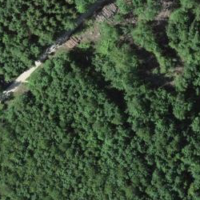
EUNIS habitat code: 44
Species observed at this site:
Anoplotrupes stercorosus